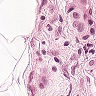
Metastatic tissue present: yes